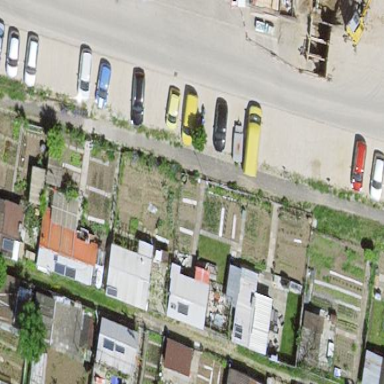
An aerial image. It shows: Street side parking area.